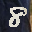
Label: 8